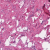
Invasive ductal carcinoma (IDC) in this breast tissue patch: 0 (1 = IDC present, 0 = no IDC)